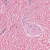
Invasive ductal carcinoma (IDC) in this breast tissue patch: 0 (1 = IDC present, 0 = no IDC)